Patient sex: M
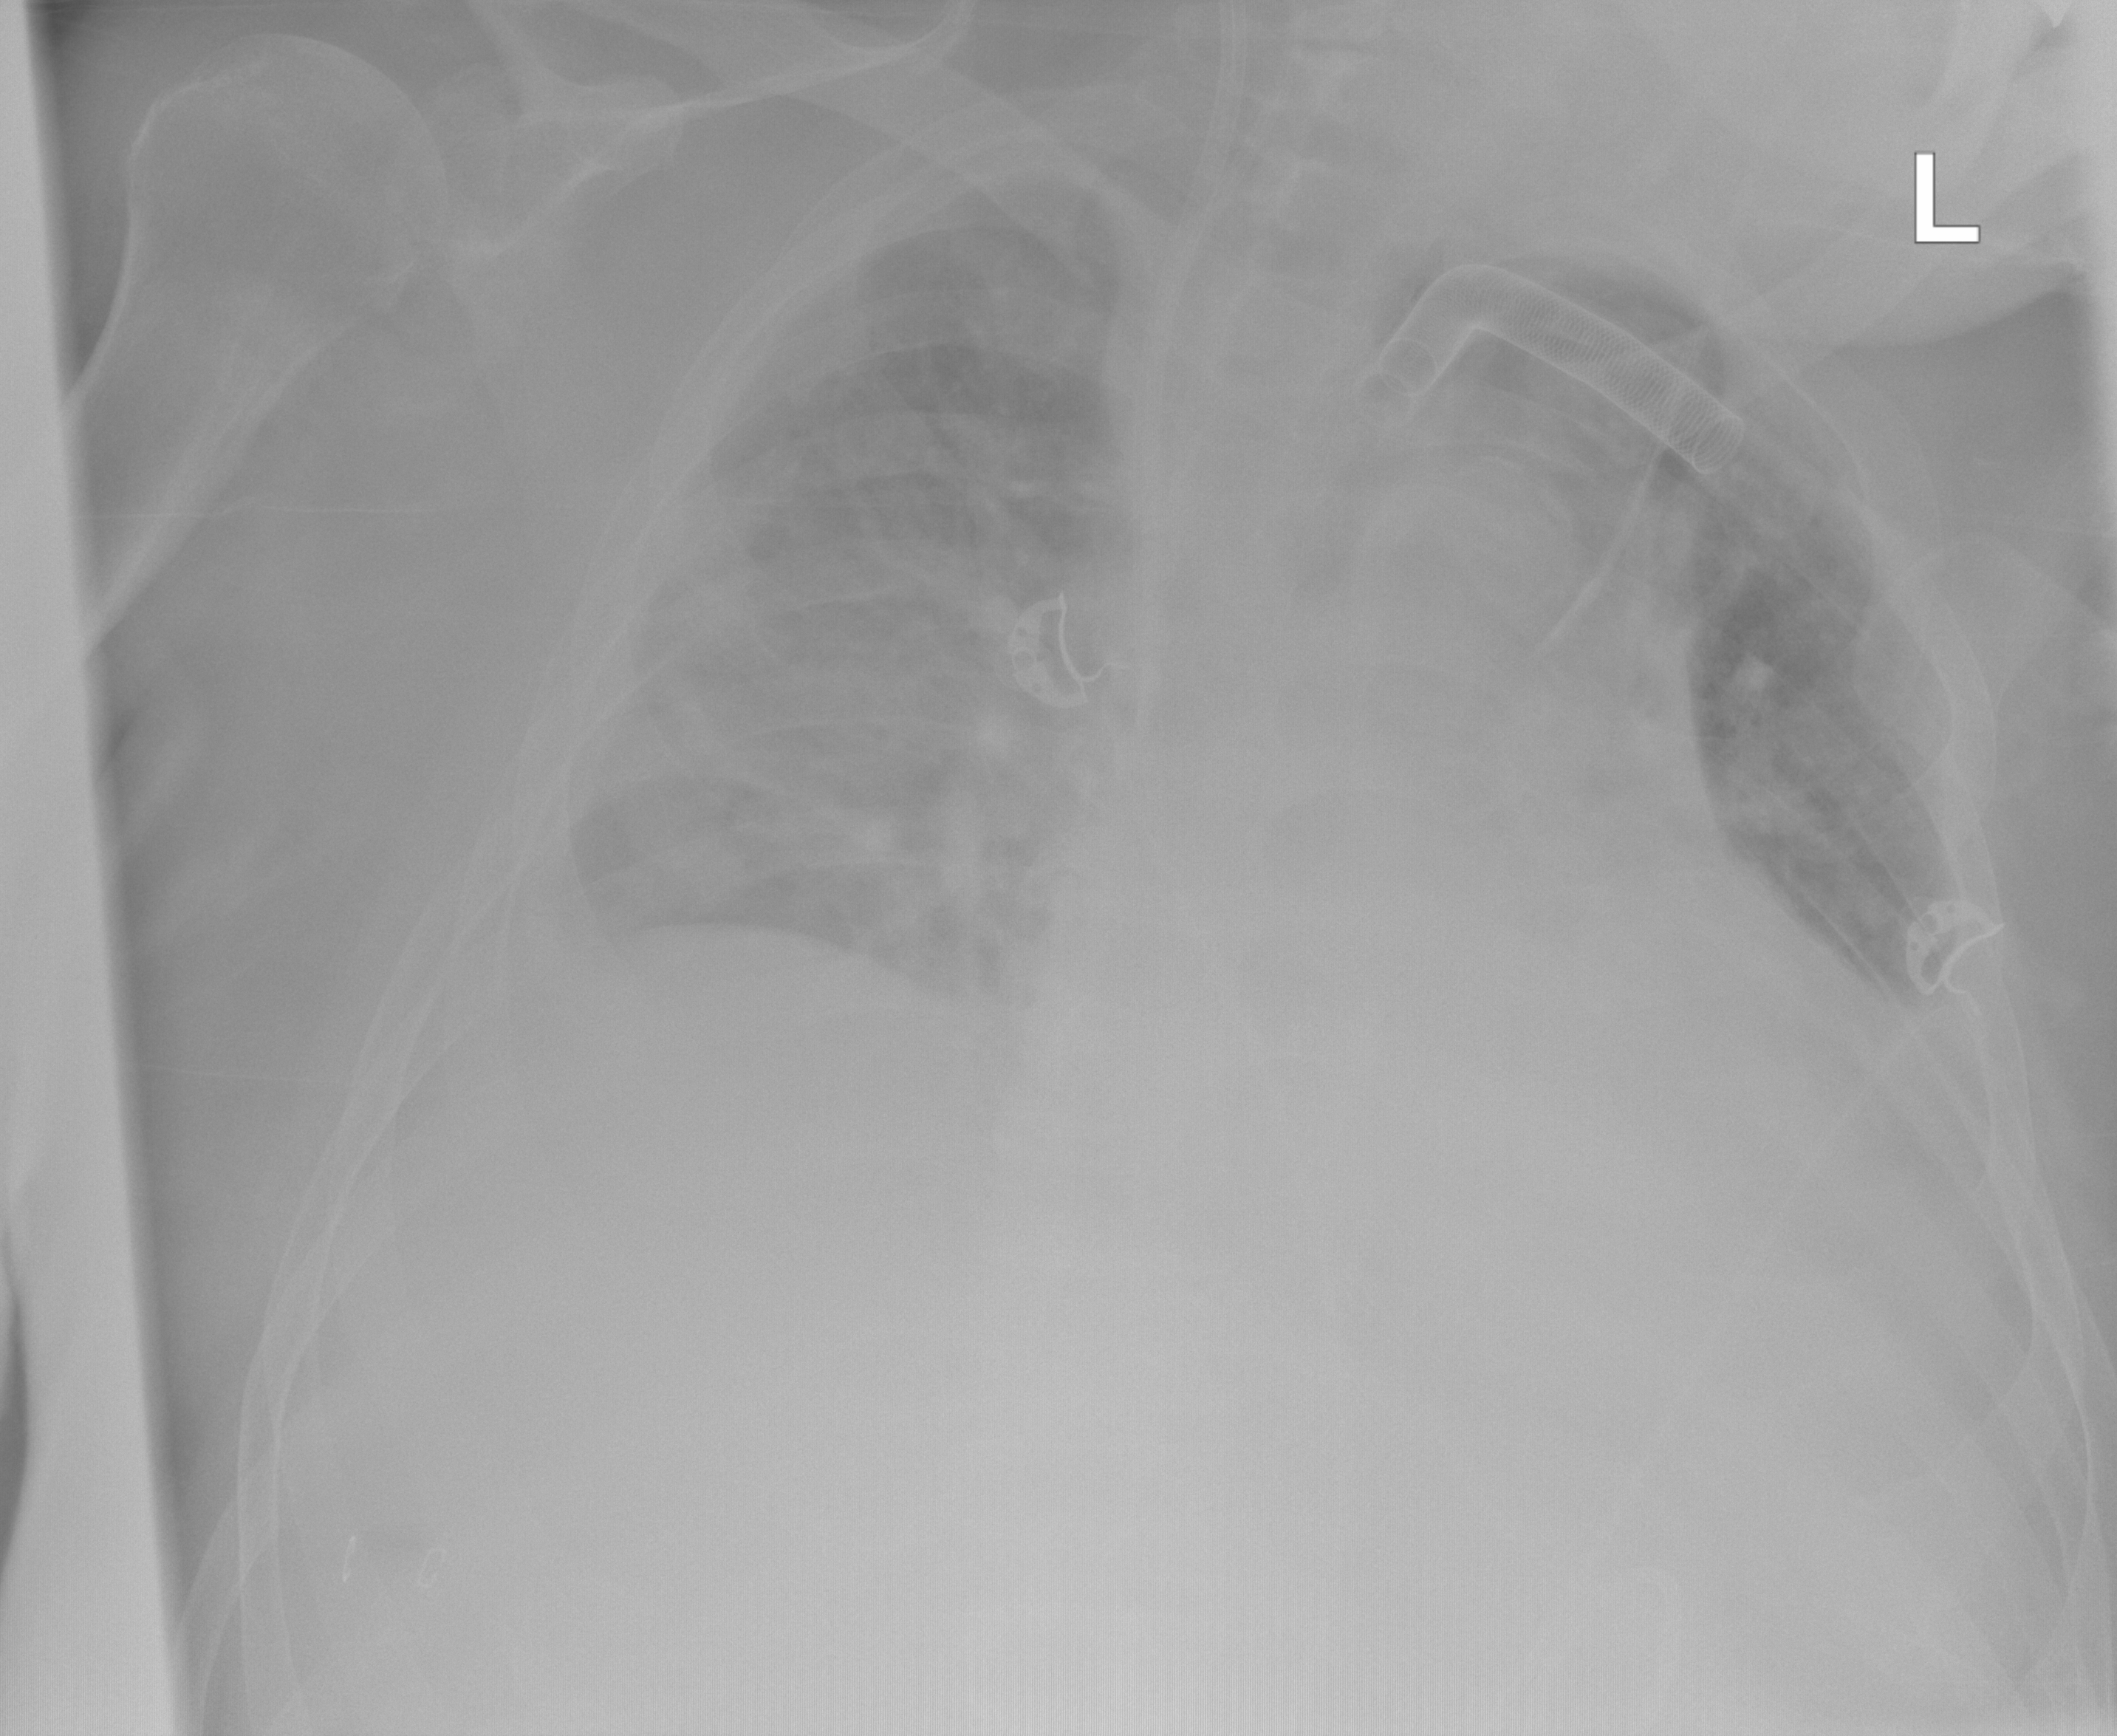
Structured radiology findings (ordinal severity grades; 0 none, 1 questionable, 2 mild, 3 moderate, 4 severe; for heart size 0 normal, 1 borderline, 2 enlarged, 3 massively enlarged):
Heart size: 2
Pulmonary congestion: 3
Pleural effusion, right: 2
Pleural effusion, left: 2
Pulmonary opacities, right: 2
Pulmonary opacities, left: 0
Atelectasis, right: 2
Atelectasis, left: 2